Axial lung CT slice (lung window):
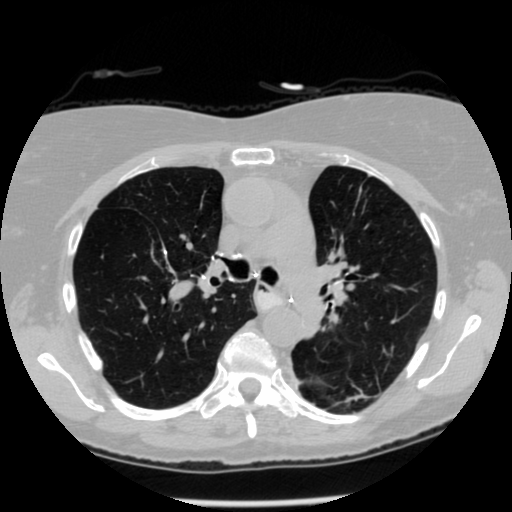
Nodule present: no